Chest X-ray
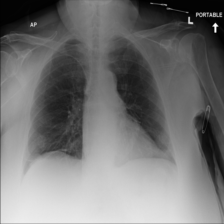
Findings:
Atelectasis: negative
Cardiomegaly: negative
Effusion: negative
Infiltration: negative
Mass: negative
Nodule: negative
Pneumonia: negative
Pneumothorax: negative
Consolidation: negative
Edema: negative
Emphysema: negative
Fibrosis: negative
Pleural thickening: negative
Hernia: negative